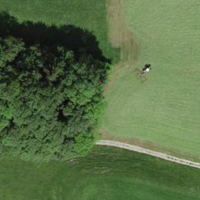
EUNIS habitat code: 52
Species observed at this site:
Cephalanthera longifolia